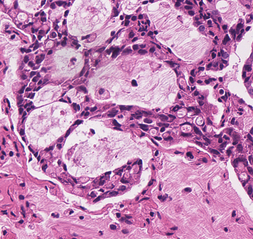
Tumor epithelial tissue: yes
Tumor-associated stroma tissue: yes
Normal tissue: no